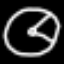
Label: clock